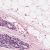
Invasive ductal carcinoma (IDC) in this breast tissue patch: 0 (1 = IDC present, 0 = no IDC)